Question: I currently have this R-script:
'''
library(ggplot2)
png("collatz-max-in-seq.png", width = 512, height = 800)
mydata = read.csv("../collatz-maxNumber.csv")
# Prepare data
p<-ggplot(mydata, aes(x=n, y=maximum))+ scale_y_continuous(formatter = "comma", limits = c(0, 100000))
p<-p + geom_point()
p<-p + opts(panel.background = theme_rect(fill='white', colour='white'))
# This will save the result in a pdf file called Rplots.pdf
p
dev.off()
'''
which produces with <URL>:

If such a check is not possible, I could also make another csv file with all x-values that should get marked. Note that I still want to mark points, not the x value itself.
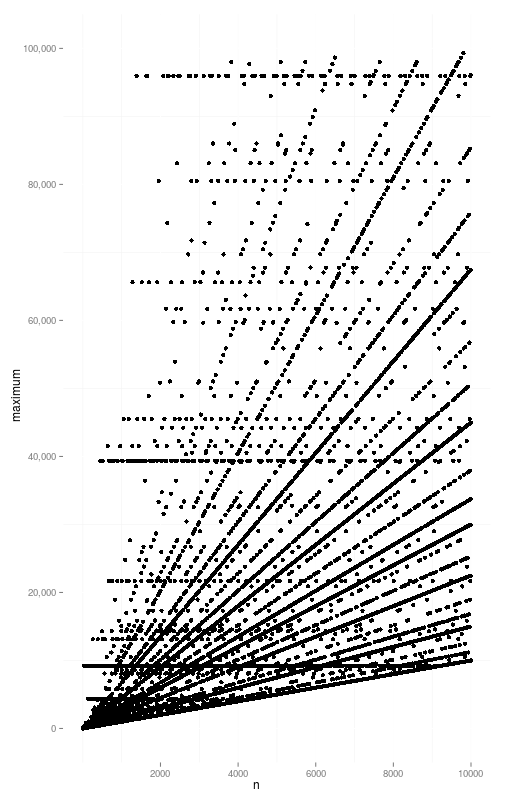
Answer: This should work. all you need to do is add a column with a value for a colour aesthetic based on whether or not your 'x' value is a power of two. In this example all rows where 'n' is a power of 2 take the value 2 and 1 otherwise:
'''
mydata$col <- ( sqrt(mydata$n) %% 1 == 0 ) + 1
'''
You can then plot this as
'''
# Plot
ggplot( mydata , aes( x = n , y = maximum , colour = factor(col) ) )+
geom_point()+
scale_y_continuous( formatter = "comma" , limits = c( 0, 100000 ) )
'''
An example in action....
'''
# Sample data
mydata <- data.frame( n = rep(1:9,4) , y = sample( 20 , 36 , repl = TRUE ) )
# Make the colour aesthetic
mydata$col <- ( sqrt(mydata$n) %% 1 == 0 ) + 1
# Plot!
ggplot( mydata , aes( x = n , y = y , colour = factor(col) ) )+
geom_point( )
'''